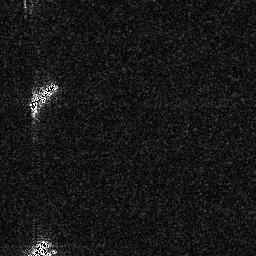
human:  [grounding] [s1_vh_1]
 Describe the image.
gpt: In the satellite image, there is  <ref>1 medium ship </ref> <box>[[10, 31, 22, 44, 0]]</box> located at left.